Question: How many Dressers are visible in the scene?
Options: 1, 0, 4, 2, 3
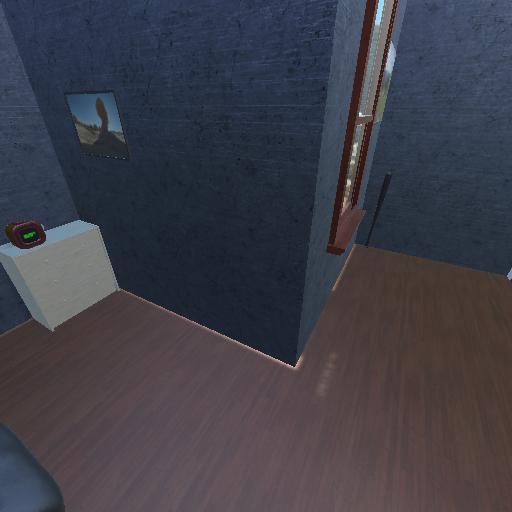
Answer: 1